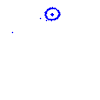
Particle: kaon